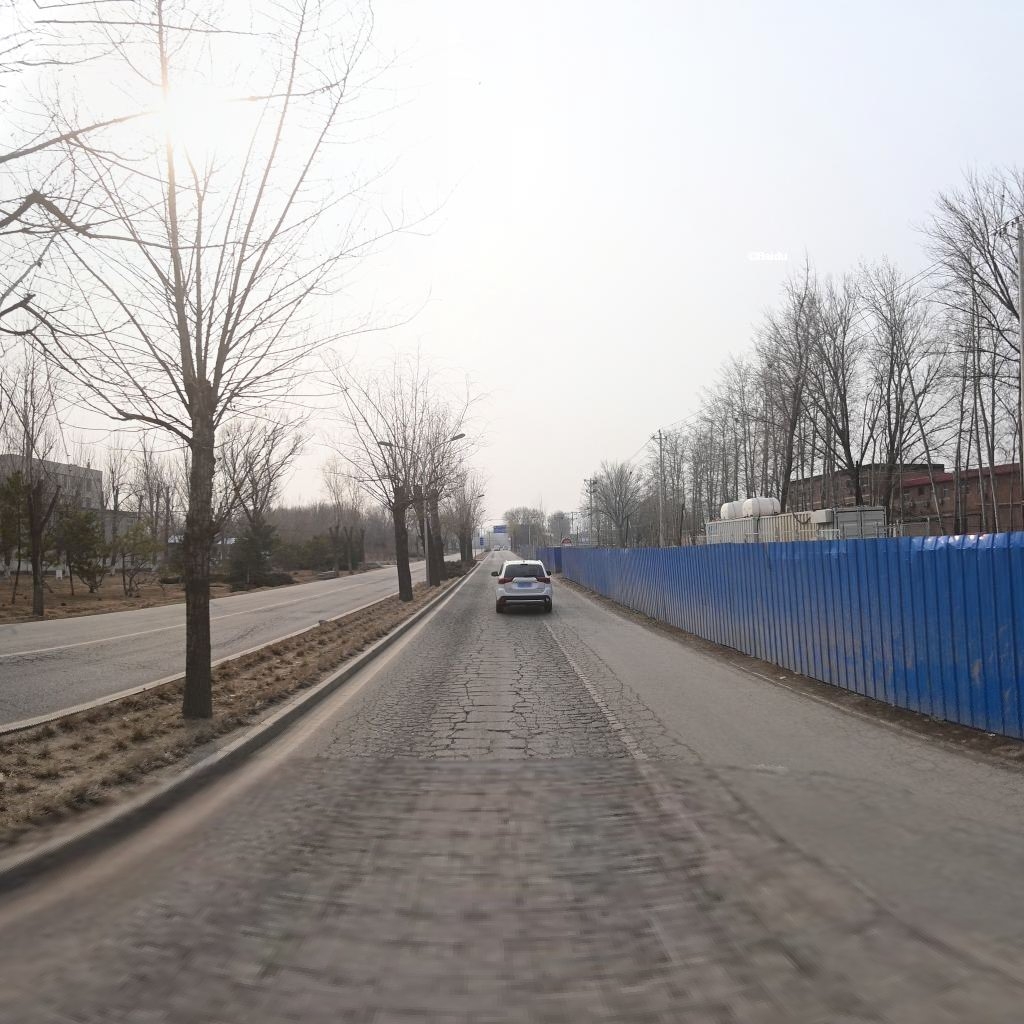
Region: Haidian
Road damage annotations: alligator crack